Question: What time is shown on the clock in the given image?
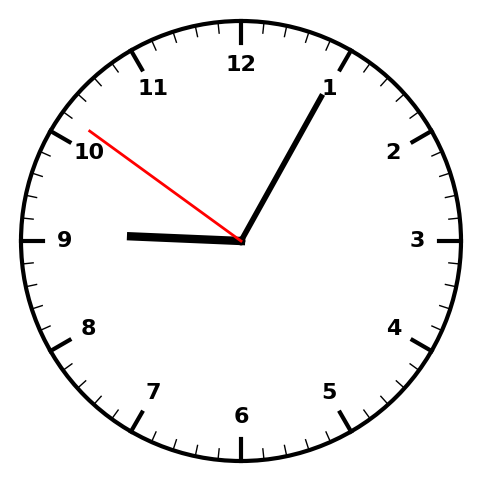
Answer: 09:04:51